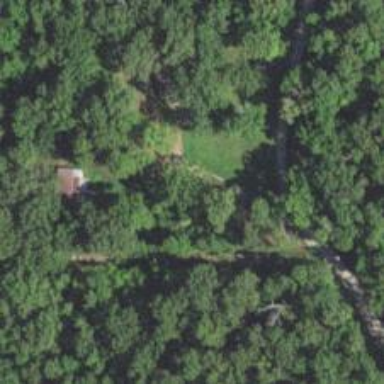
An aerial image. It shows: Driveway.